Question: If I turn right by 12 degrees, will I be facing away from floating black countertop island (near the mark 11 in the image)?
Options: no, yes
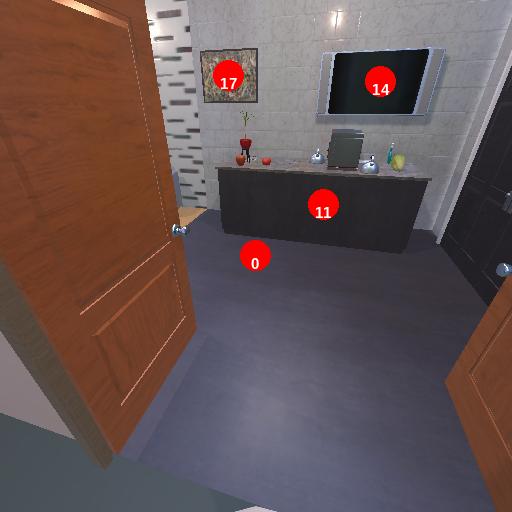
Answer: no